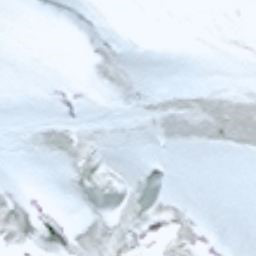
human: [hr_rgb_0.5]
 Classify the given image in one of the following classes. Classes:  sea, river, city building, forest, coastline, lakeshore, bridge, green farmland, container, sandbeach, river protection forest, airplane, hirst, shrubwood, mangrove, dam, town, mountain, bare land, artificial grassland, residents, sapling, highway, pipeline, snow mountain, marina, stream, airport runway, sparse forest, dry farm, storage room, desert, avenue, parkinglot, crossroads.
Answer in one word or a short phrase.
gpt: snow mountain